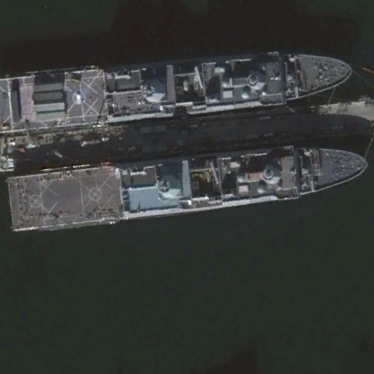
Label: combat